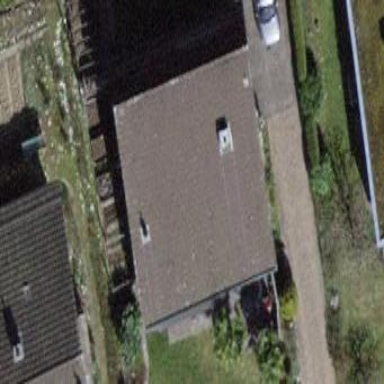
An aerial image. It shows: Building with tiled roof.